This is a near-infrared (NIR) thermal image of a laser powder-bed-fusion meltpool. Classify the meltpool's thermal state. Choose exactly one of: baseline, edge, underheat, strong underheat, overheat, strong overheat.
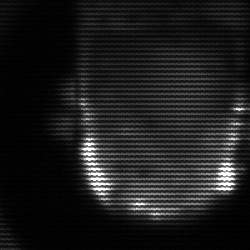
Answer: baseline